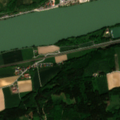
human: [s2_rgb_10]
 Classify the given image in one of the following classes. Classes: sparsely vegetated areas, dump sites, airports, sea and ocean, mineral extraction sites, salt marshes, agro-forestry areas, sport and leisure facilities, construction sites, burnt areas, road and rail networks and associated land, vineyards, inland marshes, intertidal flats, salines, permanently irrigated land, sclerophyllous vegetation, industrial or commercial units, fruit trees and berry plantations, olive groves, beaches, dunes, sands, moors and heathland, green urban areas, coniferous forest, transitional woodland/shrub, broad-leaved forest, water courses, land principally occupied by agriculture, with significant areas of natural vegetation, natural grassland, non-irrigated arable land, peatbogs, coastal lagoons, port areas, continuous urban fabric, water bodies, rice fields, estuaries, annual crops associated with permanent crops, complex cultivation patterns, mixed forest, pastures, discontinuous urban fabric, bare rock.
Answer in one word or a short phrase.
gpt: discontinuous urban fabric, non-irrigated arable land, complex cultivation patterns, mixed forest, water courses